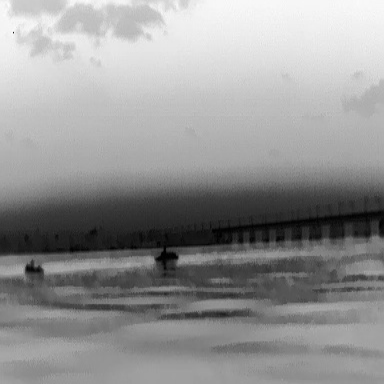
There are two objects shown in the infrared image, including a canoe, and a warship.